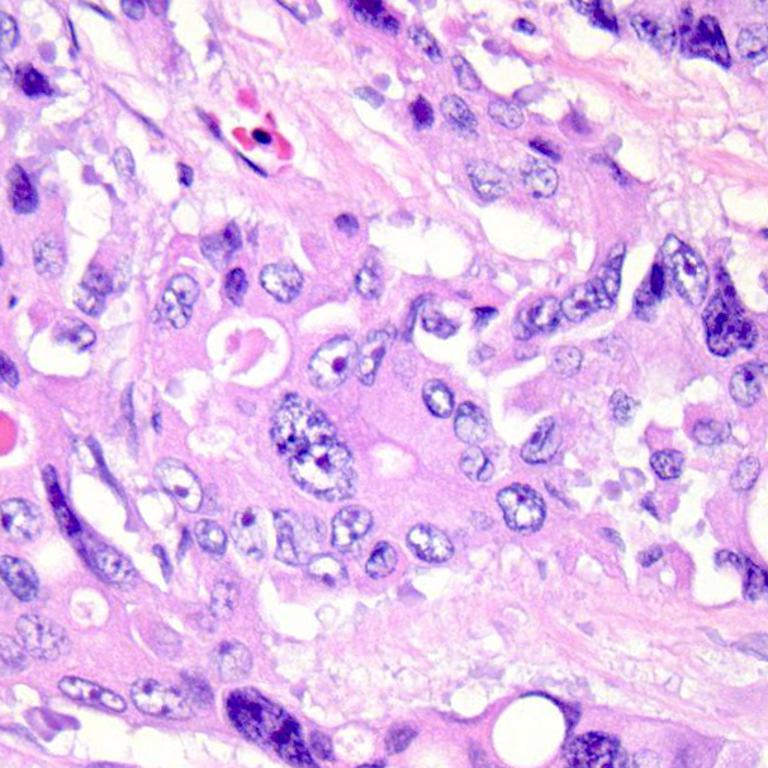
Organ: colon
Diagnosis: adenocarcinomas